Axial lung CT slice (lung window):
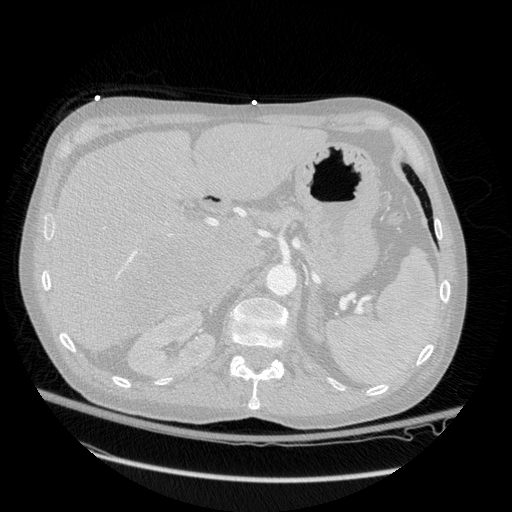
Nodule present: no